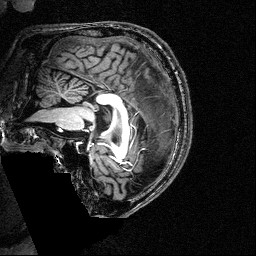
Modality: T1w
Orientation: sagittal
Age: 40
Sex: male
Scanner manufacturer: siemens
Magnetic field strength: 3 T
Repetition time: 2.5 s
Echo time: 0.00393 s